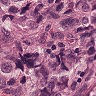
Metastatic tissue present: yes